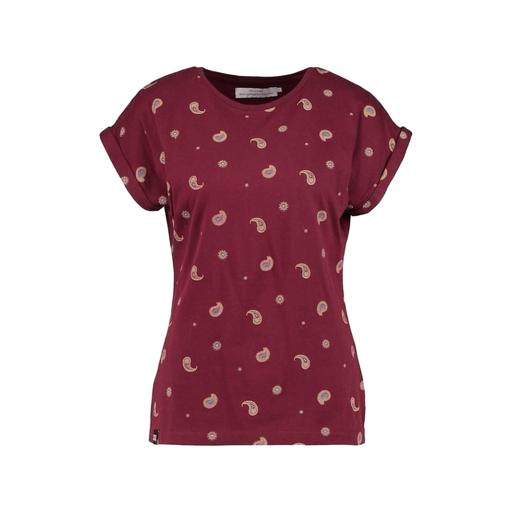
red printed t-shirt only macy, red patterned tee, red plus size printed t-shirt only macy, white background